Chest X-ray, PA view. Patient: 52 years old, sex F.
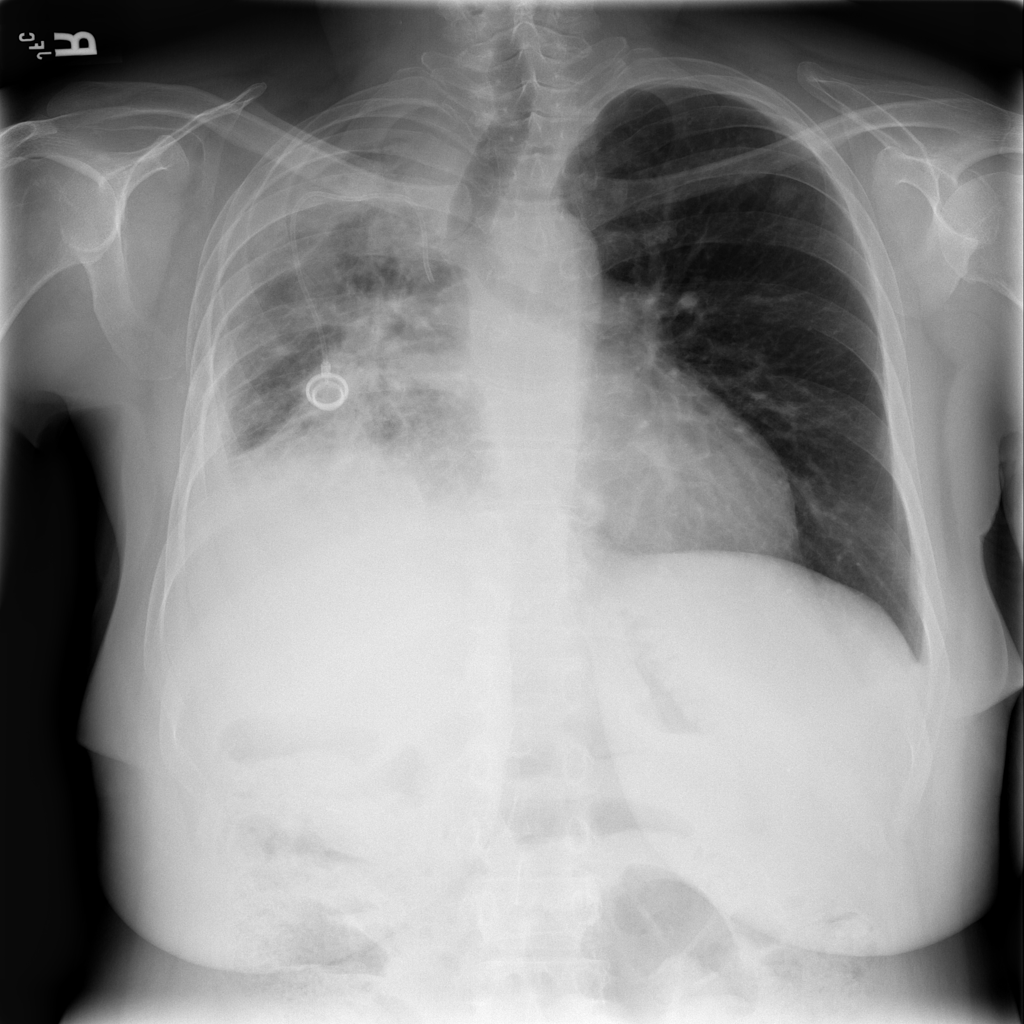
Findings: Fibrosis, Mass